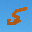
Label: 5